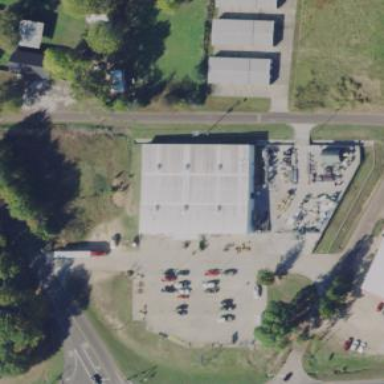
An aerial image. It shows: Country store building.